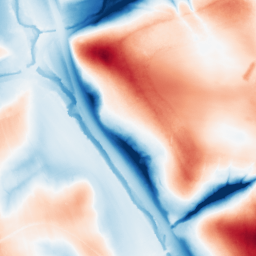
Category: edge_preserving
Decomposition family: guided
Decomposition parameters: radius: 32
eps: 0.1
Upsampling method: edge_directed
Upsampling parameters: scale: 2
Upsampling scale: 2